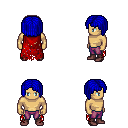
a pixel art fantasy rpg character, male body template, human, tanned skin, red tattered cape, magenta pants, blue pageboy hairstyle, maroon shoes, four views (front, back, left, right), 2x2 character sprite sheet, small pixel art, hard edges, no anti-aliasing